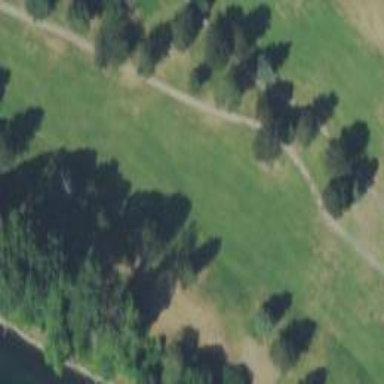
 likely golf fairway with neatly mown grass."